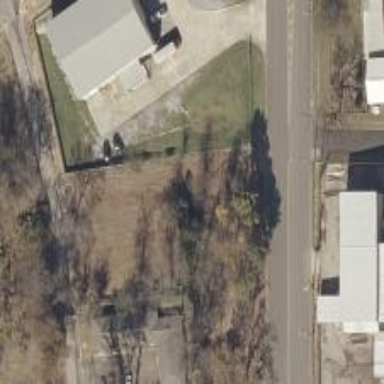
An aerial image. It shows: Alley classified as service road.